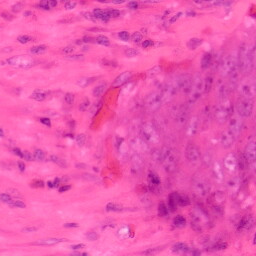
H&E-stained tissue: Colon